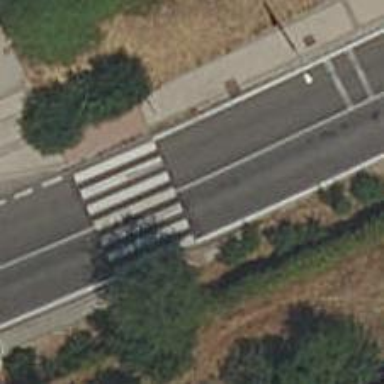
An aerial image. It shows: Public transport stop position.